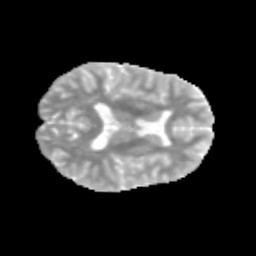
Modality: MD
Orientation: axial
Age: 12
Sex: female
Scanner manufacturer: siemens
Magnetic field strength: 3 T
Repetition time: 3.8 s
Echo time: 0.07 s